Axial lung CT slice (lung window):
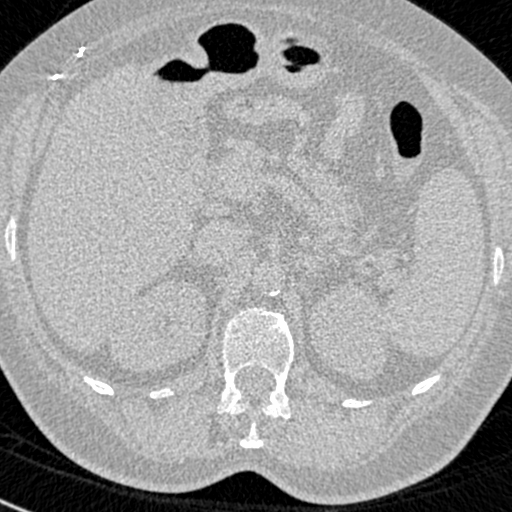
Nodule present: no